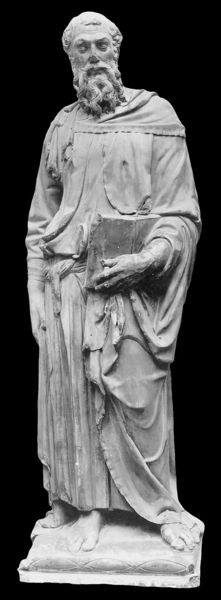
Titel: Hl. Markus
Künstler: Donatello
Standort: Florenz, Orsanmichele (EU - I - Toskana)
Schlagwörter: hand, mann, finger, mund, nase, stirn, bart, augen, falten, sockel, vollbart, figur, gewand, haare, mantel, locken, statue, beine, füße, brauen, faltenwurf, zehen, philosoph, buch, barfuß, spielbein, standbein, menn, griechische plastik, gelehreter, hippster